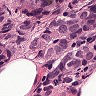
Metastatic tissue present: yes